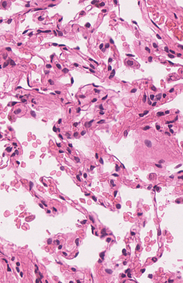
Tumor epithelial tissue: no
Tumor-associated stroma tissue: no
Normal tissue: yes